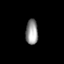
Tissue: prostate
Cell type: Epithelial cells
Senescence score: 0.3508
Nuclear area (px): 301
Mean DAPI intensity: 148.774